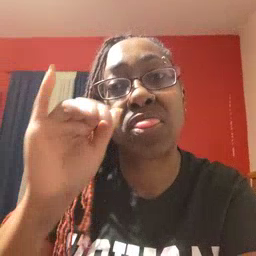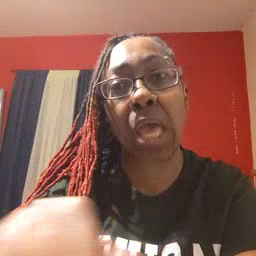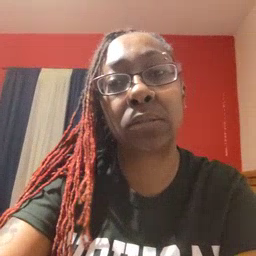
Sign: that